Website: apple
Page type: billing-address
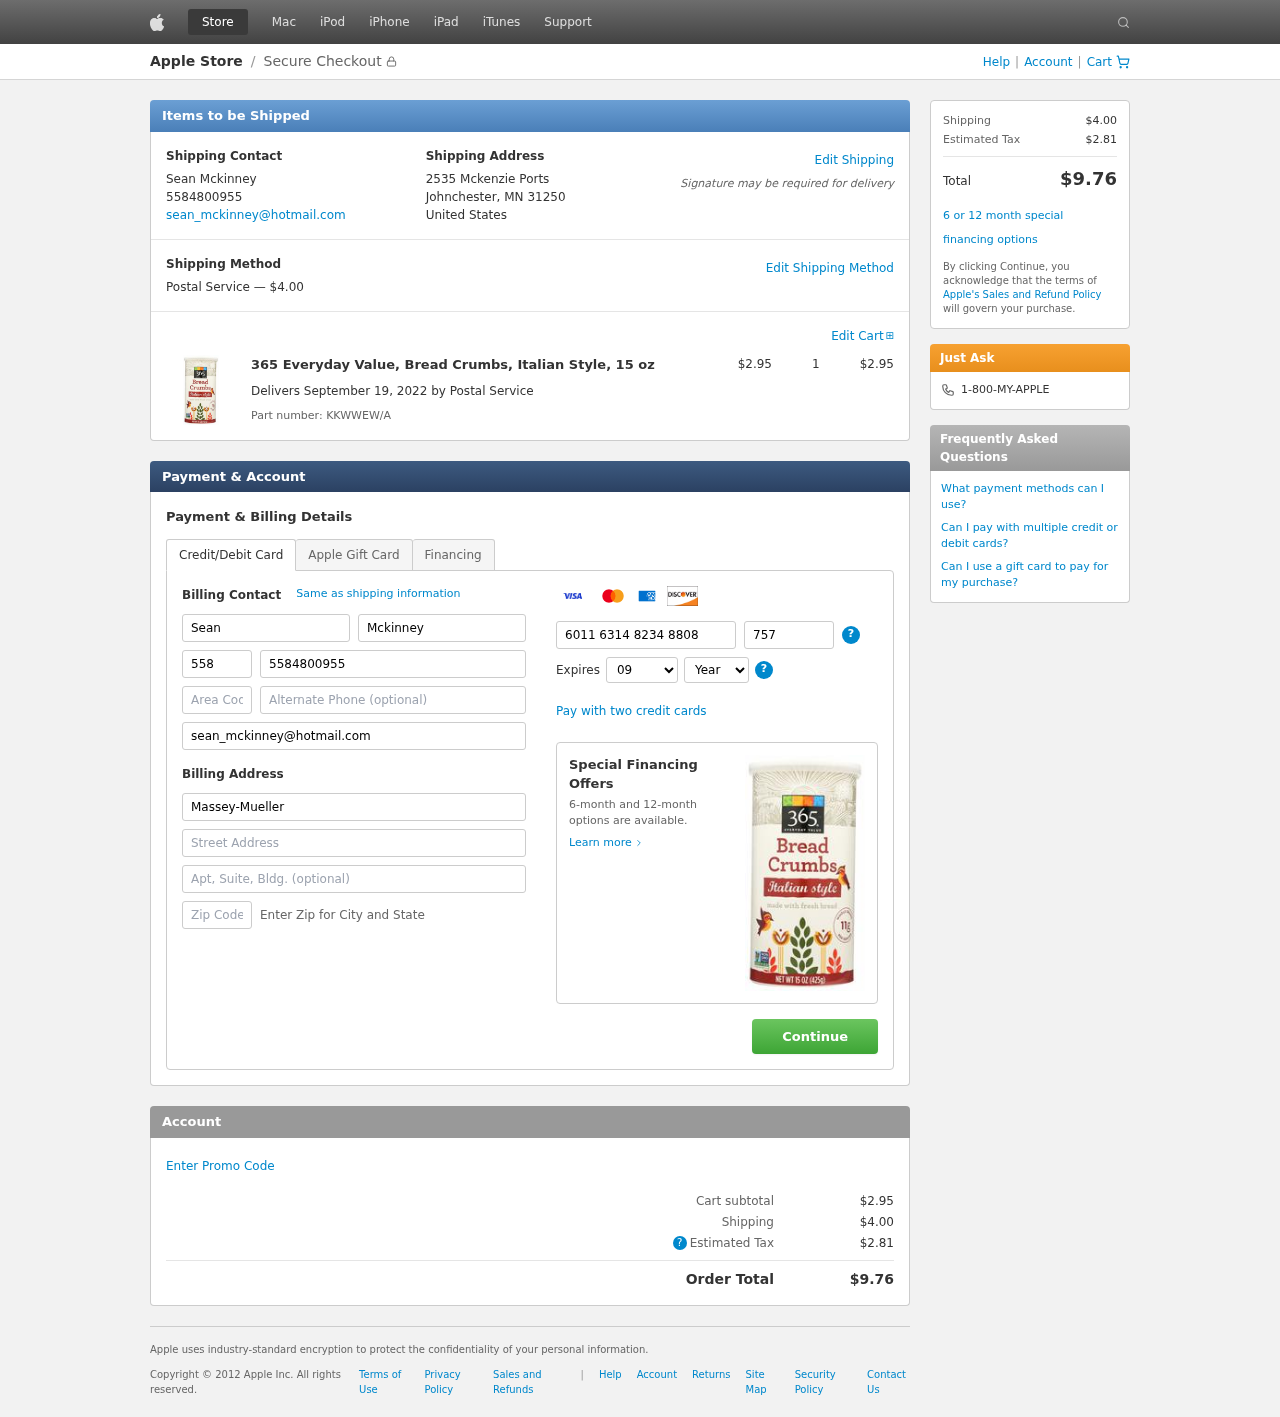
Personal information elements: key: PII_CARD_CVV
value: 757
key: PII_CARD_EXPIRY_MONTH
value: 09
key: PII_CARD_EXPIRY_YEAR
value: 27
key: PII_CARD_NUMBER
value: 6011 6314 8234 8808
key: PII_CITY_STATE_ZIP
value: Johnchester, MN 31250
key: PII_COMPANY
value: Massey-Mueller
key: PII_COUNTRY
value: United States
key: PII_EMAIL
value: sean_mckinney@hotmail.com
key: PII_FIRSTNAME
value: Sean
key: PII_FULLNAME
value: Sean Mckinney
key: PII_LASTNAME
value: Mckinney
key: PII_PHONE
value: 5584800955
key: PII_PHONE_AREA
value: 558
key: PII_STREET
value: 2535 Mckenzie Ports
Product elements: key: PRODUCT1_NAME
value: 365 Everyday Value, Bread Crumbs, Italian Style, 15 oz
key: PRODUCT1_PRICE
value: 2.95
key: PRODUCT1_QUANTITY
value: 1
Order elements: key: ORDER_SHIPPING_COST
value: $4.00
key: ORDER_SUBTOTAL
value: $2.95
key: ORDER_DELIVERY_DATE
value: September 19, 2022
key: ORDER_PART_NUMBER
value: KKWWEW/A
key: ORDER_TAX
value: $2.81
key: ORDER_TOTAL
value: $9.76